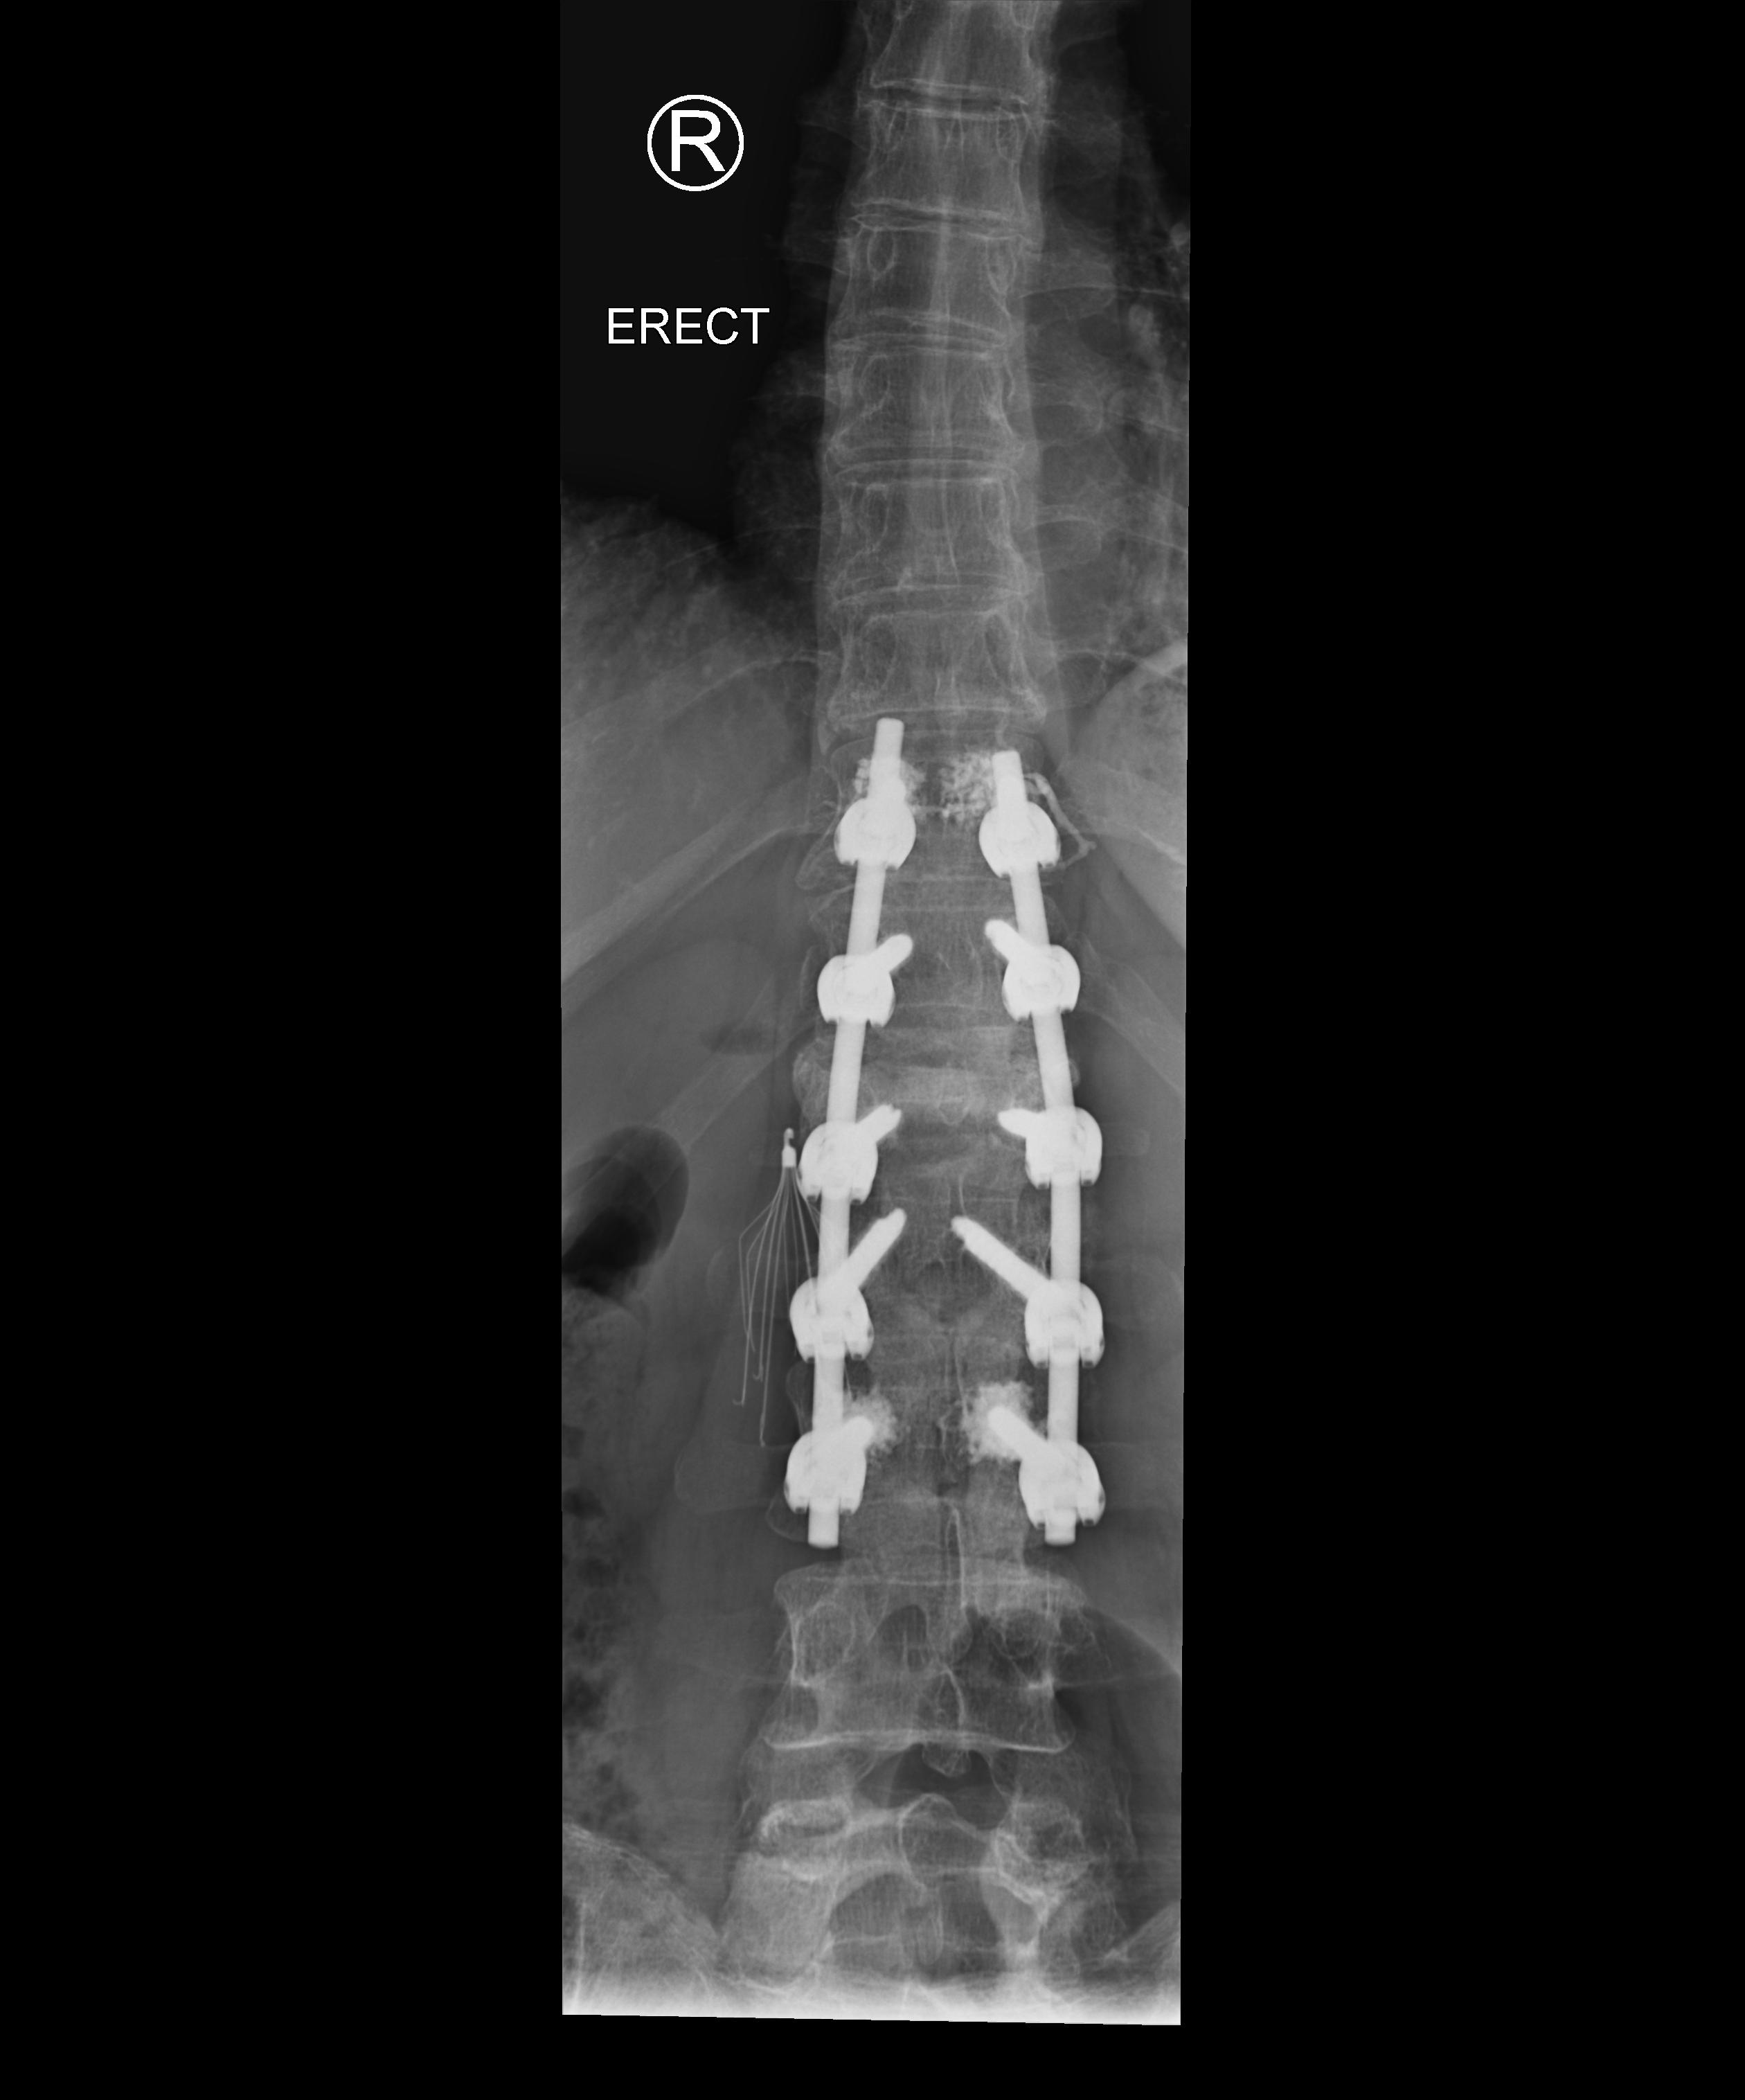
View: AP